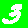
Digit: 3